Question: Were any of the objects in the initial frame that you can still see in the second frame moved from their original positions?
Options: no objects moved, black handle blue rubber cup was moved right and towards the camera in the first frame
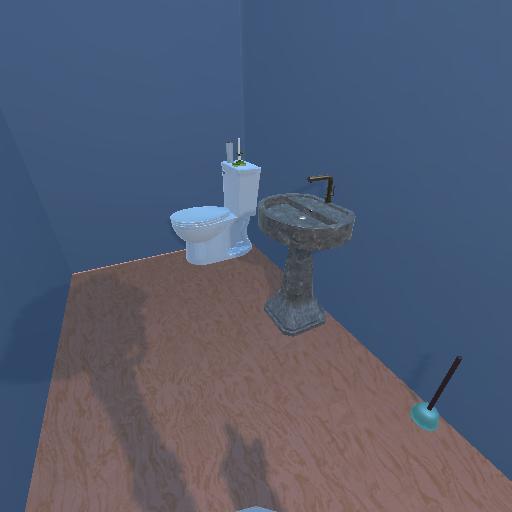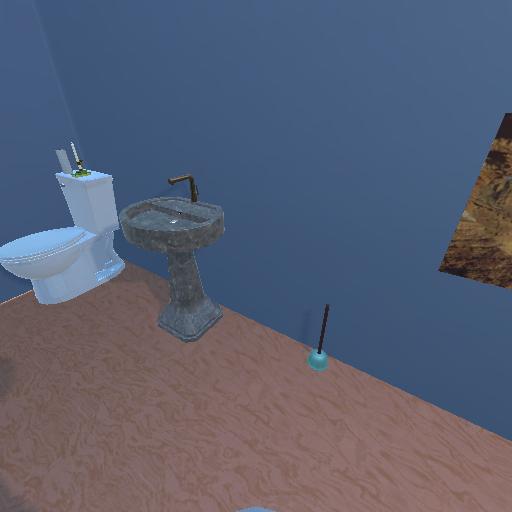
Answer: no objects moved